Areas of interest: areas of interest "Training Institution"
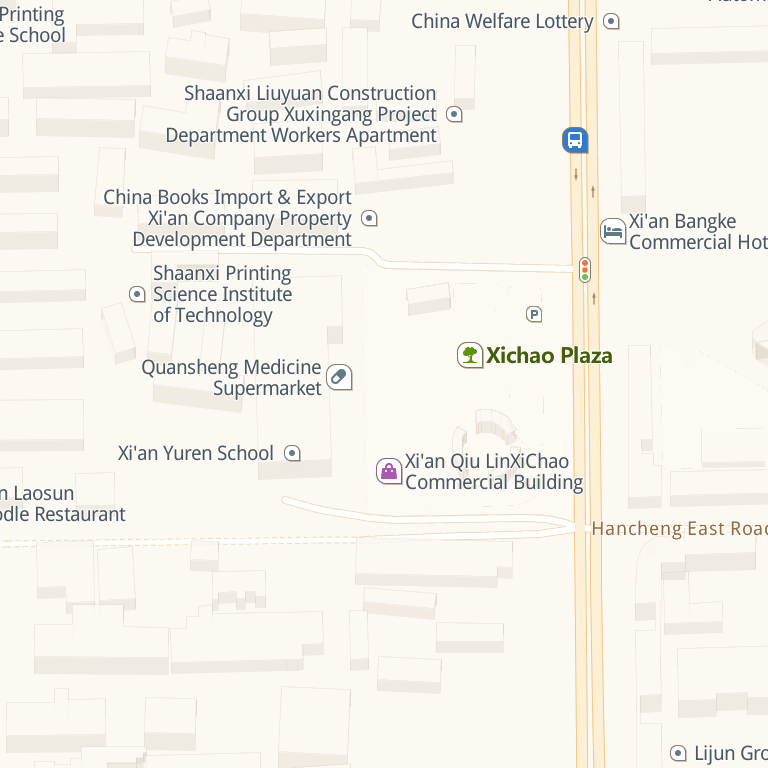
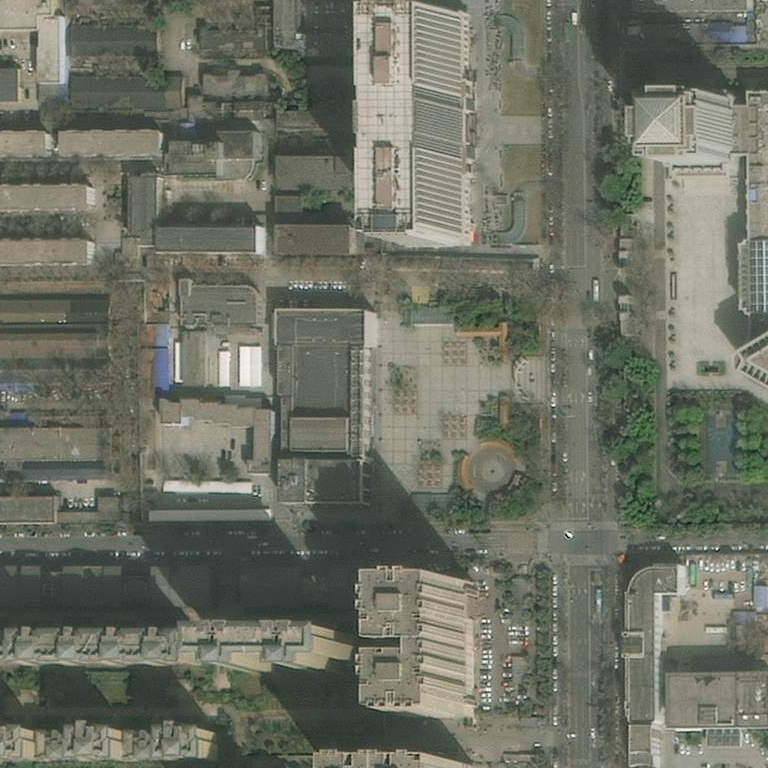